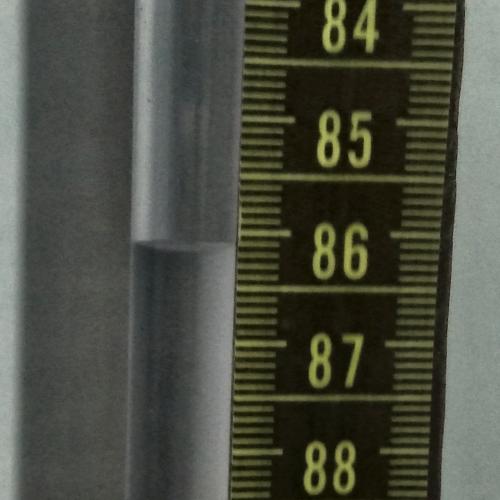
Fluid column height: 86.1 cm